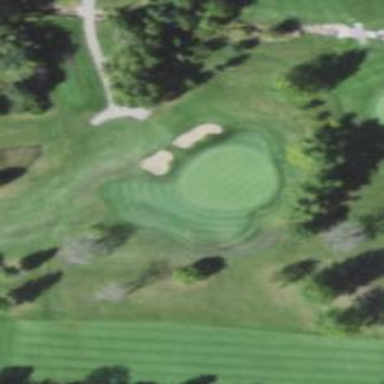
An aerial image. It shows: Golf hole.